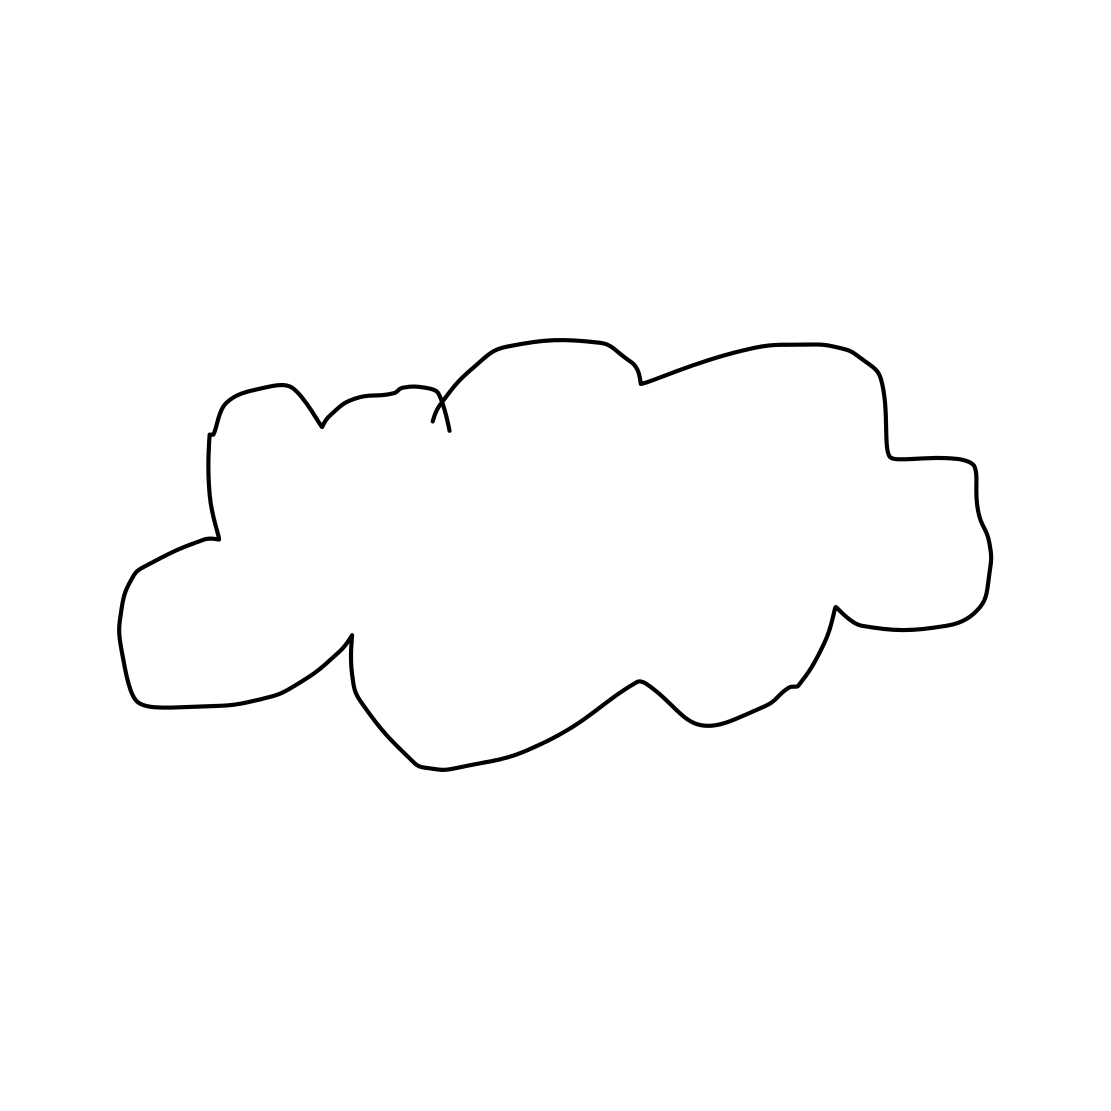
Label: cloud